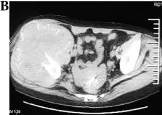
Computed tomography (CT) scan of the pelvic cavity revealing a mass in the right iliac area. (B) At present: The enlarged mass is ~13.5 cm and is accompanied with a serious osteolytic destruction of the right iliac bone.
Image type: radiology (ct)